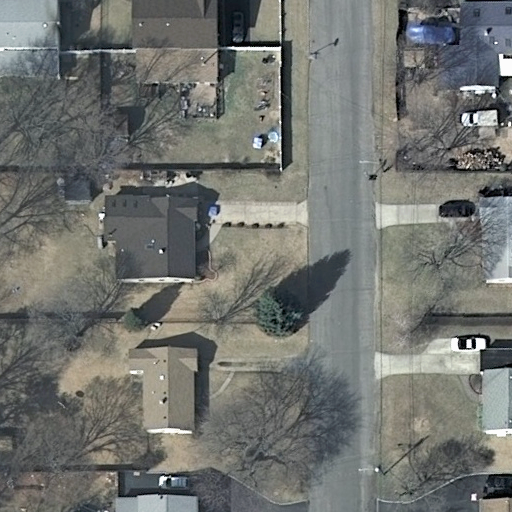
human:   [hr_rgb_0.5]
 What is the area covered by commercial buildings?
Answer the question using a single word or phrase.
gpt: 0m2

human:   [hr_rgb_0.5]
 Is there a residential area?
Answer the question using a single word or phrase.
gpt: yes

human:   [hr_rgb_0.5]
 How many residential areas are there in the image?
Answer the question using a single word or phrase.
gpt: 1

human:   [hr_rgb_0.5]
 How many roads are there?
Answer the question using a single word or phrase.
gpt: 1

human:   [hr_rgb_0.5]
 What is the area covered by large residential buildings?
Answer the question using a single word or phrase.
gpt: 0m2

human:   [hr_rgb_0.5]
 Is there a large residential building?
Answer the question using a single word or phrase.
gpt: no

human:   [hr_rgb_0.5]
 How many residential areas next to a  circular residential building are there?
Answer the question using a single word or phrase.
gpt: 0

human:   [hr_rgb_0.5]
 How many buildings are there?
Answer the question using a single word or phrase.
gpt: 9

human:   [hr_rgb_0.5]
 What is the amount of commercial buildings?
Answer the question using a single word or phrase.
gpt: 0

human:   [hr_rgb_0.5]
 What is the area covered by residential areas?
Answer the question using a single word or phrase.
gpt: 10599m2

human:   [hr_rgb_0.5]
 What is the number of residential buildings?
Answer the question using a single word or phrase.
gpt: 9

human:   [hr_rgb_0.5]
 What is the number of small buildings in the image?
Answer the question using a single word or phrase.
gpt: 2

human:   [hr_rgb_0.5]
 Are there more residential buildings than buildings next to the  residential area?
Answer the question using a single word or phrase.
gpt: no

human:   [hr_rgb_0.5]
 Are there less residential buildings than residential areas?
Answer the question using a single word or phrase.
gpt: no

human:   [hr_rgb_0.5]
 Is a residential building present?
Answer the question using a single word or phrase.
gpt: yes

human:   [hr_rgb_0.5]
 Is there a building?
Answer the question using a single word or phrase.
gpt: yes

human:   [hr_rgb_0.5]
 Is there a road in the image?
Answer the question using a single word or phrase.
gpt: yes

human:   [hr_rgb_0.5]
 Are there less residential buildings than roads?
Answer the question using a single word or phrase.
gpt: no

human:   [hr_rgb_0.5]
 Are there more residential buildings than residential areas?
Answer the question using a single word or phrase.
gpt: yes

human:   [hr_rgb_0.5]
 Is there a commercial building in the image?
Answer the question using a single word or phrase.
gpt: no

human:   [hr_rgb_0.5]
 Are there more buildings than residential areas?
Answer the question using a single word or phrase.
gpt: yes

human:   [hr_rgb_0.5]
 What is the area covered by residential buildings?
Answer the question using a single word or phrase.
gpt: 1511m2

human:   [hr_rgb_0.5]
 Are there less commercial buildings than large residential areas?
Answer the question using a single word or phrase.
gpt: yes

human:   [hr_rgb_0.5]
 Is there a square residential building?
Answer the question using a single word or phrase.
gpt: no

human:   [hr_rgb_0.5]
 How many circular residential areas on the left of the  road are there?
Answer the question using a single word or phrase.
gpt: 0

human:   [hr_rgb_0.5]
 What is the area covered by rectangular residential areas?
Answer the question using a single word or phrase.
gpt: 10599m2

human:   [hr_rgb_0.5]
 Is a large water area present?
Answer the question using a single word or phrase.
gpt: no

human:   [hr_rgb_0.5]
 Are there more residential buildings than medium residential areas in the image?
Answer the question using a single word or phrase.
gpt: yes

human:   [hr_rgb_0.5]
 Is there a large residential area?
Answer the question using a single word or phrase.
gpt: yes

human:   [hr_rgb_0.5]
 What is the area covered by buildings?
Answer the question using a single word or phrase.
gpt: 1511m2

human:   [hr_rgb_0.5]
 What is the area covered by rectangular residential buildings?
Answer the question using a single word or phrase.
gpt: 138m2

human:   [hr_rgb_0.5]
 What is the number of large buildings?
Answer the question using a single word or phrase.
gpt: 0

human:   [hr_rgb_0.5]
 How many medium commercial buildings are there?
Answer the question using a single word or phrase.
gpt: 0

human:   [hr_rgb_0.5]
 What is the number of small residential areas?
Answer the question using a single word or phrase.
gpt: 0

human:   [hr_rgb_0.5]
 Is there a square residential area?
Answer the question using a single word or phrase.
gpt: no

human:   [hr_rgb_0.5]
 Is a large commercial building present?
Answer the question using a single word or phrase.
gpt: no

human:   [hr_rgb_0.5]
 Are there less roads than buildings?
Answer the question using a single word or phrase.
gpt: yes

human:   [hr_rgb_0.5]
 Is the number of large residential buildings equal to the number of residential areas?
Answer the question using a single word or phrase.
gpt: no

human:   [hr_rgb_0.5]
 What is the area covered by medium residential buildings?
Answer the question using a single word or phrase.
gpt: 1478m2

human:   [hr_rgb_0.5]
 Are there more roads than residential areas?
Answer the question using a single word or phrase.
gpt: no

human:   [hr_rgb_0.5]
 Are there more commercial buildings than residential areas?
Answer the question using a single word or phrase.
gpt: no

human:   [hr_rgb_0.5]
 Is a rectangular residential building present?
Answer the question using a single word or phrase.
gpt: yes

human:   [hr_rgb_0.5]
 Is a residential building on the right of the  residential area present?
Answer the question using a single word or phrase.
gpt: yes

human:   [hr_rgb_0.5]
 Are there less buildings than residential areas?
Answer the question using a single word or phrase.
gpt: no

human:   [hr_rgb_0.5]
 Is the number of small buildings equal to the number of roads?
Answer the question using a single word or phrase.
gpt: no

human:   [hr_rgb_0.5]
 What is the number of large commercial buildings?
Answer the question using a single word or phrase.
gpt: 0

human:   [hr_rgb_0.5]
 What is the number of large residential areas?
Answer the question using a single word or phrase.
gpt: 1

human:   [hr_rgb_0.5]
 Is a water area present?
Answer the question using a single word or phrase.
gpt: no

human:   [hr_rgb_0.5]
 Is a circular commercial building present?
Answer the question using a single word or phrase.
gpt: no

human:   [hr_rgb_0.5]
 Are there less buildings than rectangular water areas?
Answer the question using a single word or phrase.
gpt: no

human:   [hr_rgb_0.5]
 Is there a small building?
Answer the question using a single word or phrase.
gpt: yes

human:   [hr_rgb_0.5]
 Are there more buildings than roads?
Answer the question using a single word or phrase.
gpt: yes

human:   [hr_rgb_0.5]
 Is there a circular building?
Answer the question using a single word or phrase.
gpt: no

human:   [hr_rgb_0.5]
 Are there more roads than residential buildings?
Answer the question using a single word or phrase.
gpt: no

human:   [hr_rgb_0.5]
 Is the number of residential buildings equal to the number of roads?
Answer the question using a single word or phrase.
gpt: no

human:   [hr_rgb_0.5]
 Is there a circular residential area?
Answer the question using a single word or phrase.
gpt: no

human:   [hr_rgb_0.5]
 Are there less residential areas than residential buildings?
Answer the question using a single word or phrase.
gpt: yes

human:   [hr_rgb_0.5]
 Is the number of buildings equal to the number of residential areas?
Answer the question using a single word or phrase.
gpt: no

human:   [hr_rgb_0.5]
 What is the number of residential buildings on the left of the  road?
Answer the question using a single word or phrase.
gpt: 5

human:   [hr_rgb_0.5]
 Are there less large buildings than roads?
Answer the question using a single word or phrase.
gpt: yes

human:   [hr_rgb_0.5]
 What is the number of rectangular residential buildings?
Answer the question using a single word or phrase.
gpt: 3

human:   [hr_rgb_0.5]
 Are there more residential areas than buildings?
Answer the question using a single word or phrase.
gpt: no

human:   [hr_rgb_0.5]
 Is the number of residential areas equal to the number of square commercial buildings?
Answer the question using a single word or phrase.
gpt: no

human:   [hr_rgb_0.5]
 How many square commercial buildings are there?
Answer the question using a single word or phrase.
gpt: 0